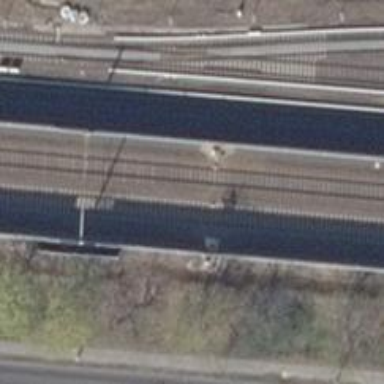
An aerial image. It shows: Railway signal.